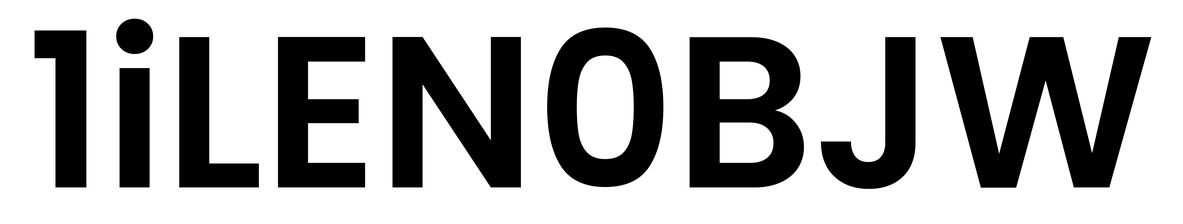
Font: Poppins-SemiBold